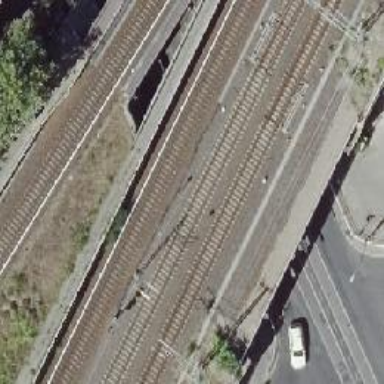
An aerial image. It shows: Bridge with electrified railway tracks featuring contact line.